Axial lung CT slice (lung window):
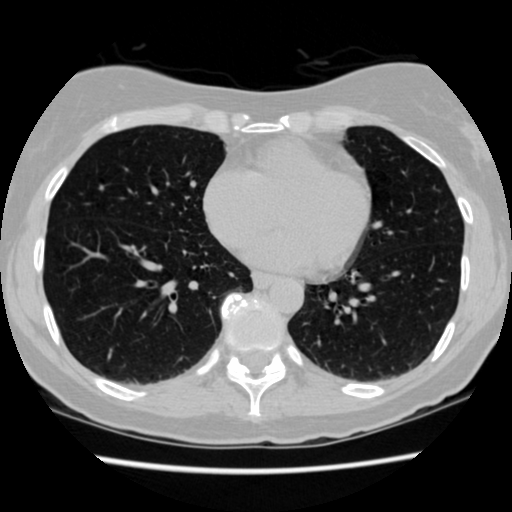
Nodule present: no